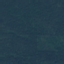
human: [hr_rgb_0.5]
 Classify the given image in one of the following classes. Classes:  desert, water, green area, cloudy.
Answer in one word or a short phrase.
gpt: green area